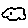
Label: cloud